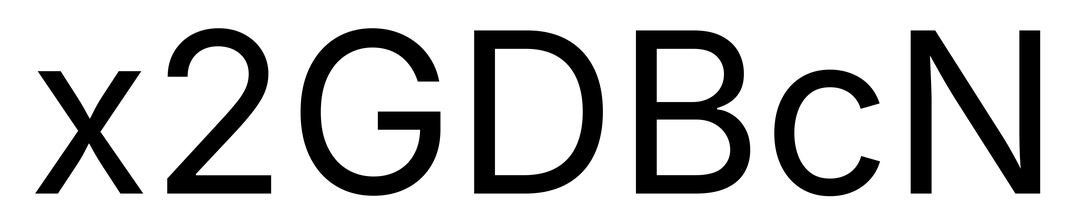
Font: Inter_Regular